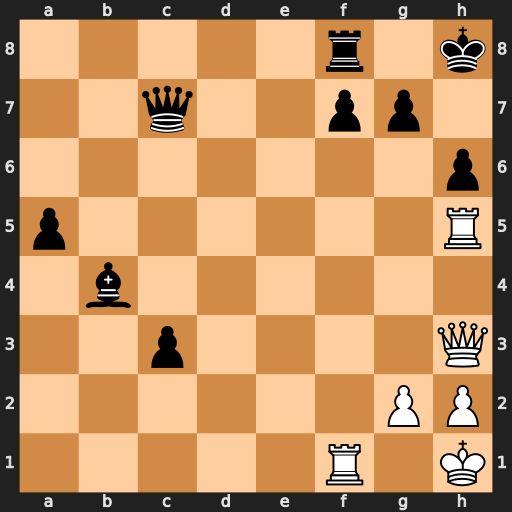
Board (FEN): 5r1k/2q2pp1/7p/p6R/1b6/2p4Q/6PP/5R1K
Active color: w
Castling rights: -
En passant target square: -
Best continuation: Rxh6+ gxh6 Qxh6+ Kg8 Qg5+